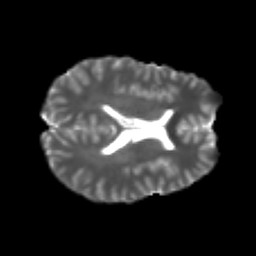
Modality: T2w
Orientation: axial
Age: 20
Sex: male
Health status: healthy
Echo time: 0.074 s